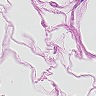
Metastatic tissue present: no